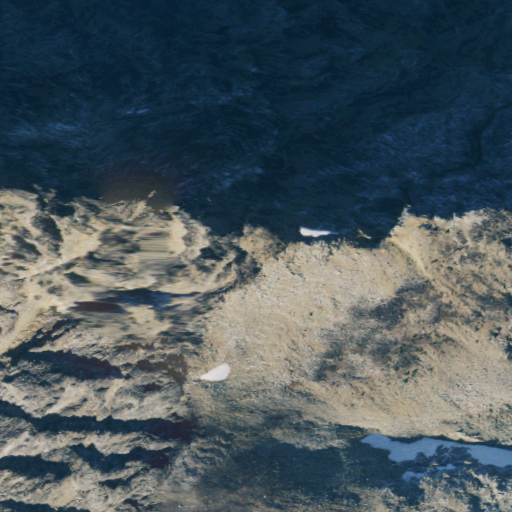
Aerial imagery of mountain in Washington named Reynolds Peak containing barren land, snow, and grassland